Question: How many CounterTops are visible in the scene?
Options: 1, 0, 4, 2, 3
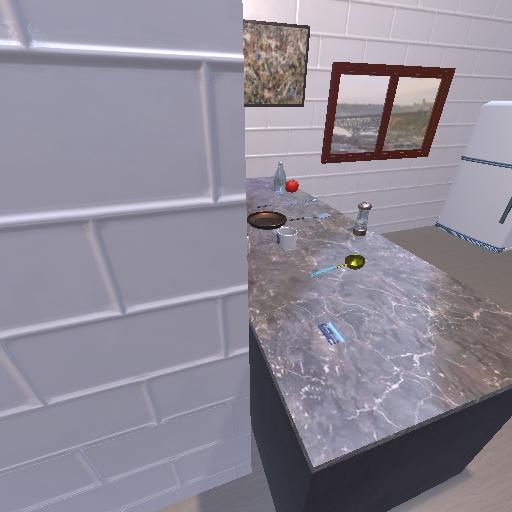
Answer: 1